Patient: sex F, age 56
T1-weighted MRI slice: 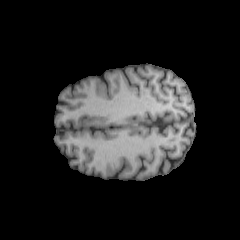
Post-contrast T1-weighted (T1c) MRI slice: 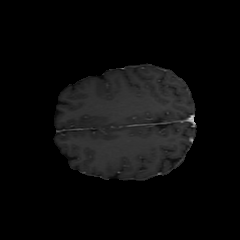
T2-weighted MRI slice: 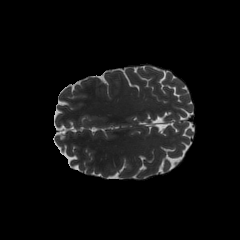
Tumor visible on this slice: no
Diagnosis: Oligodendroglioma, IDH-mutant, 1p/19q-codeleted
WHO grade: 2